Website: lowes
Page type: delivery-shipping
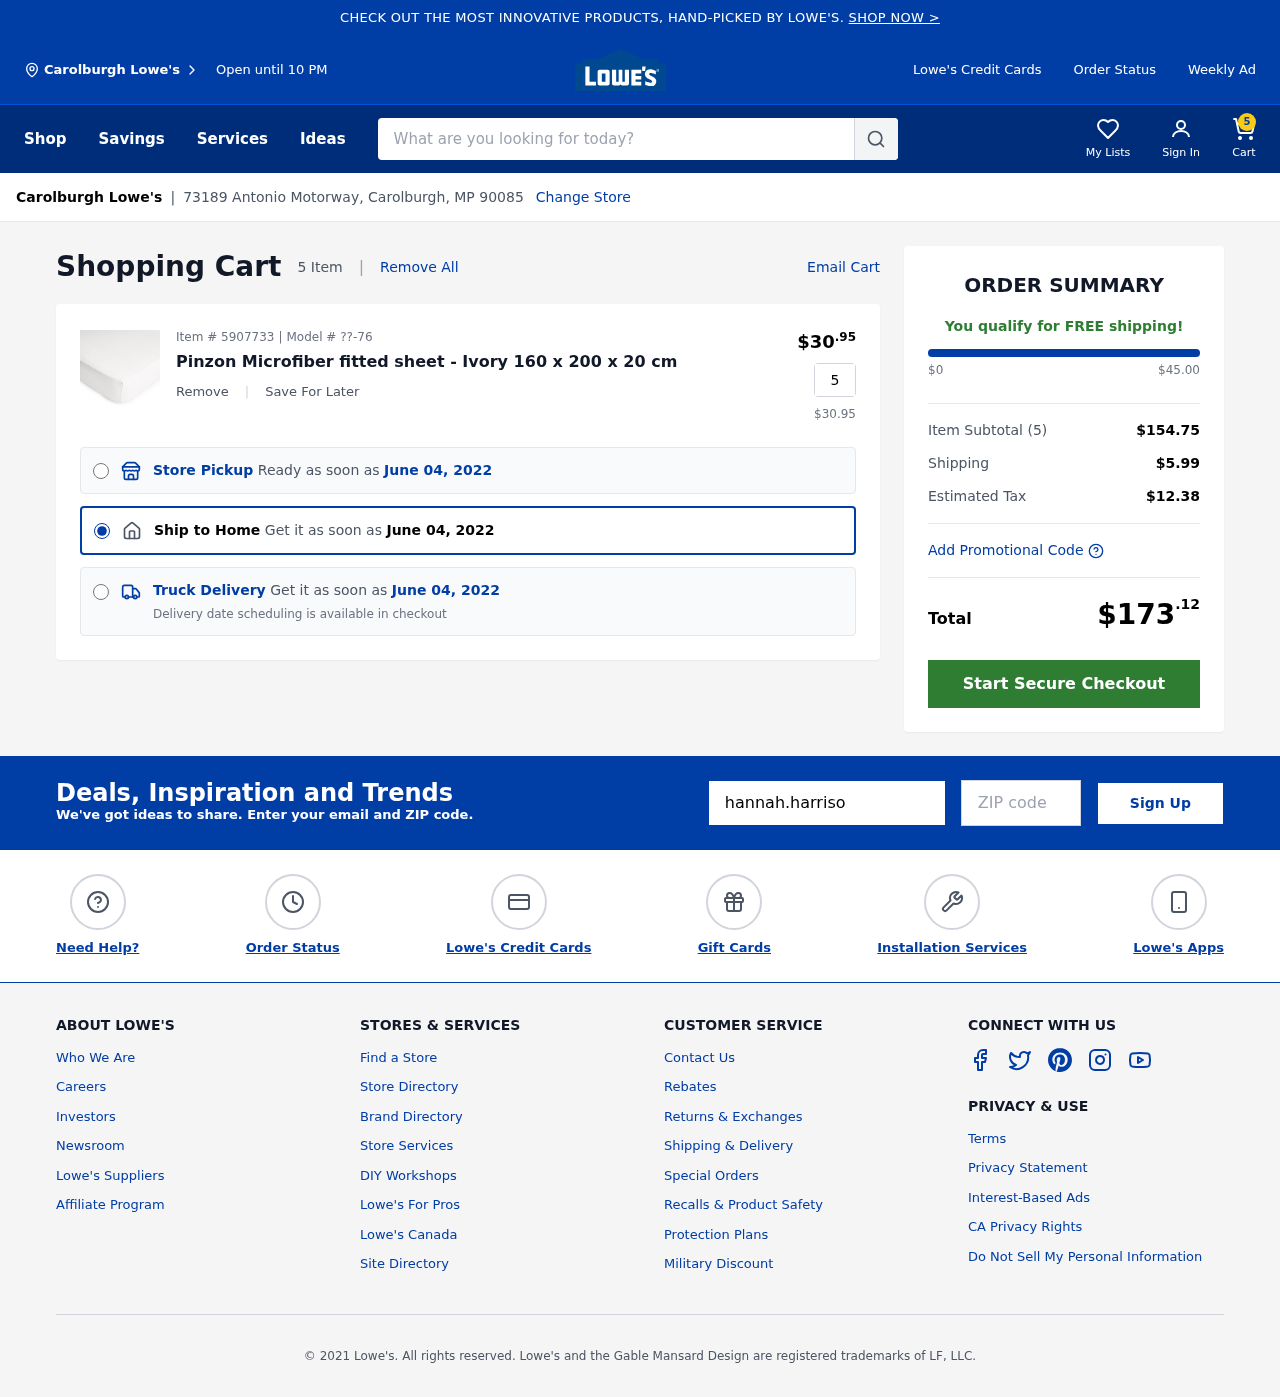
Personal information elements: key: PII_CITY
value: Carolburgh
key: PII_EMAIL
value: hannah.harrison@gmail.com
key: PII_POSTCODE
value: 90085
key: PII_STREET
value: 73189 Antonio Motorway
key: PII_CITY2
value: Carolburgh
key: PII_CITY_STATE_ZIP
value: Carolburgh, MP 90085
Product elements: key: PRODUCT1_NAME
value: Pinzon Microfiber fitted sheet - Ivory 160 x 200 x 20 cm
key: PRODUCT1_PRICE
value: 30.95
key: PRODUCT1_QUANTITY
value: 5
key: PRODUCT1_MODEL
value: ??-76
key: PRODUCT1_PRICE2
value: $30.95
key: PRODUCT1_ITEM_NUMBER
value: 5907733
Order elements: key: ORDER_NUM_ITEMS
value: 5
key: ORDER_DELIVERY_DATE
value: June 04, 2022
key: ORDER_DELIVERY_DATE2
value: June 04, 2022
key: ORDER_DELIVERY_DATE3
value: June 04, 2022
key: ORDER_SUBTOTAL
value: $154.75
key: ORDER_SHIPPING_COST
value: $5.99
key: ORDER_TAX
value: $12.38
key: ORDER_TOTAL
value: $173.12
Search elements: key: HEADER_SEARCH
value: What are you looking for today?